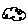
Label: cloud